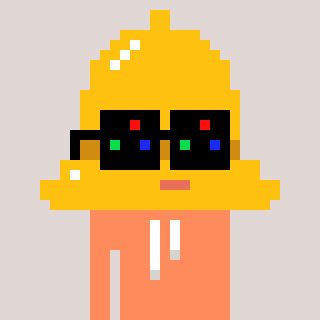
a pixel art character with square black sunglasses, a bell-shaped head and a peachy-colored body on a warm background